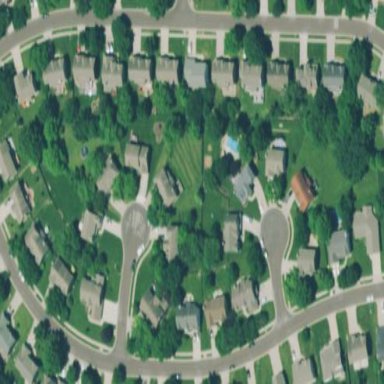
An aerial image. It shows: Residential area consisting of single-family homes.